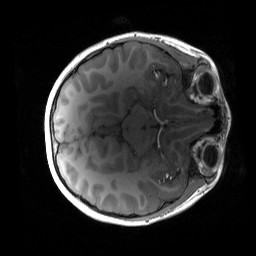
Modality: T1w
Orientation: axial
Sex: male
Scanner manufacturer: siemens
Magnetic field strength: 3 T
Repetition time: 1.9 s
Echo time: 0.00243 s